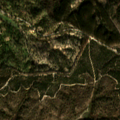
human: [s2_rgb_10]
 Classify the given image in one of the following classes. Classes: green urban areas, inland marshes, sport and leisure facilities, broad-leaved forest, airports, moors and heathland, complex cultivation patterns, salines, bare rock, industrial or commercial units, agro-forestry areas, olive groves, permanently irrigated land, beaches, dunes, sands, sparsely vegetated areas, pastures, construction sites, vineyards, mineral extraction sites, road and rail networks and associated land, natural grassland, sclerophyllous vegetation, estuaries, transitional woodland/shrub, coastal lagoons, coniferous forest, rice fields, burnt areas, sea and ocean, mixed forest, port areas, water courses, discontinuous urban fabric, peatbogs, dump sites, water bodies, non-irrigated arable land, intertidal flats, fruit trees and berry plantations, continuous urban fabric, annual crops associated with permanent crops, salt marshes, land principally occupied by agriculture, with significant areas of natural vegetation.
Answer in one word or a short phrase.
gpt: permanently irrigated land, agro-forestry areas, broad-leaved forest, transitional woodland/shrub